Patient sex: M
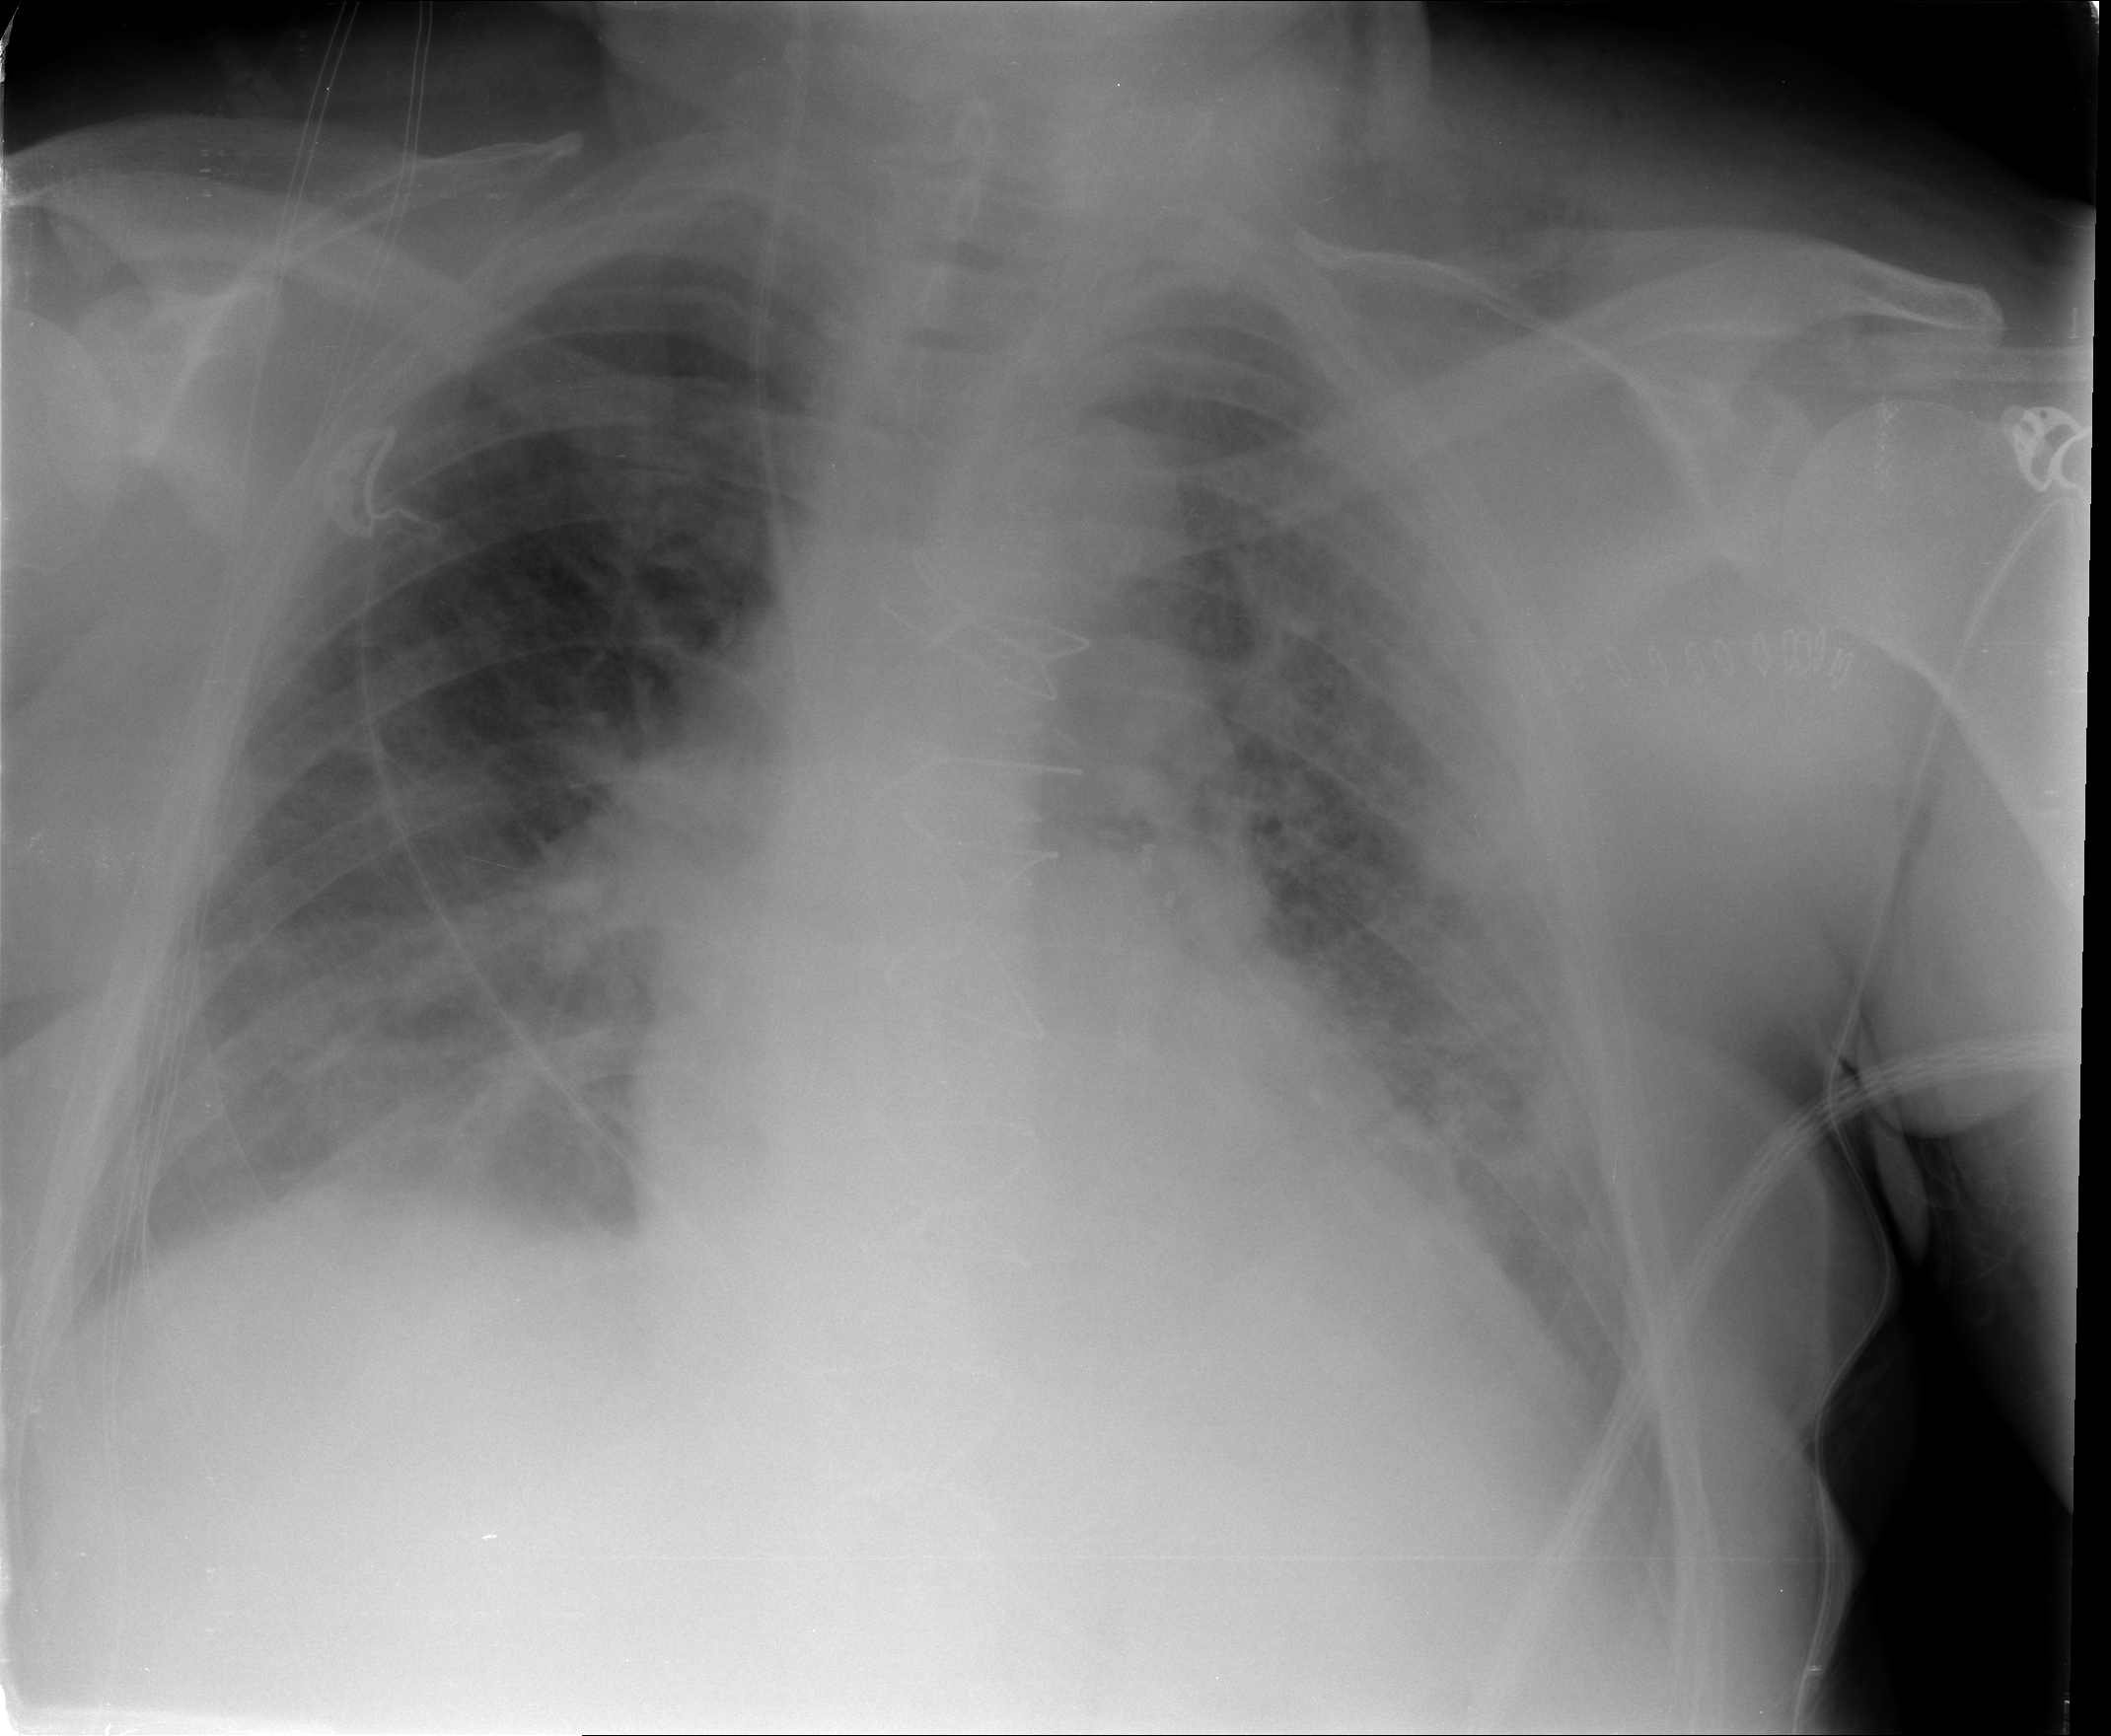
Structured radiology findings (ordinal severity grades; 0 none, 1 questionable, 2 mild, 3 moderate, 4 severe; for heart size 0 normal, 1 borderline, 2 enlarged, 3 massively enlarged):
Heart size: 0
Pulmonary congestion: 0
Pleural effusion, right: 2
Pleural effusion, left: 2
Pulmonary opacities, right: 2
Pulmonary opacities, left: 3
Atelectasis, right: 2
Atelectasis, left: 3